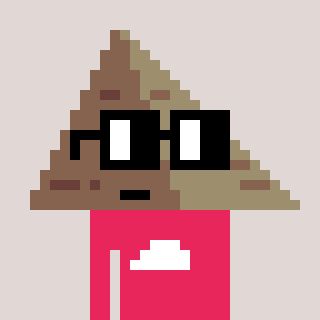
a pixel art character with square black glasses, a pyramid-shaped head and a redpinkish-colored body on a warm background